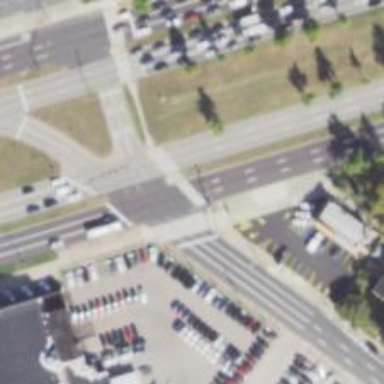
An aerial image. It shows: Zebra crossing for pedestrians.